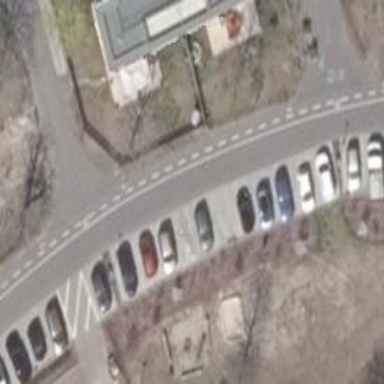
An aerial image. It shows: Service road with asphalt surface. There is lane for pedestrians on the right side.